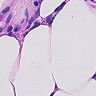
Metastatic tissue present: no